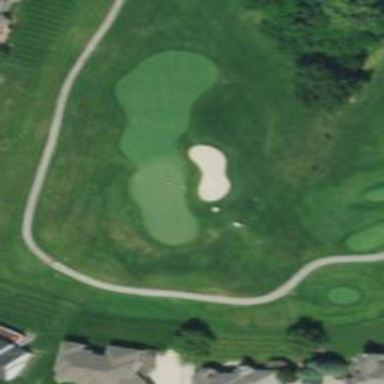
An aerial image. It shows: View of golf hole.